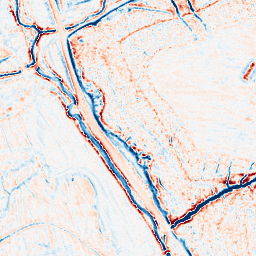
Category: multiscale
Decomposition family: dog_multiscale
Decomposition parameters: sigma_ratio: 1.4
n_scales: 4
base_sigma: 0.5
Upsampling method: regularized
Upsampling parameters: scale: 4
lambda_reg: 0.001
Upsampling scale: 4